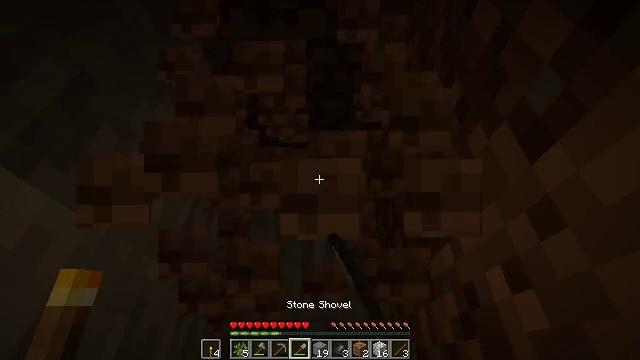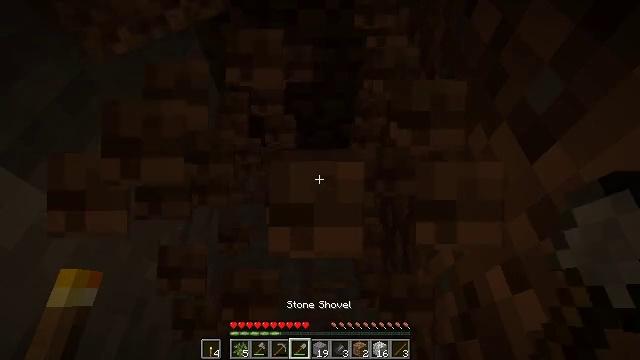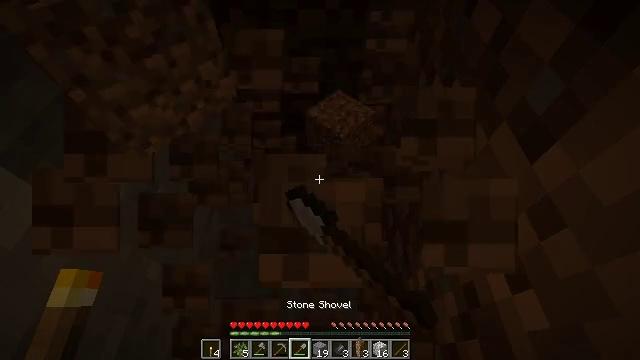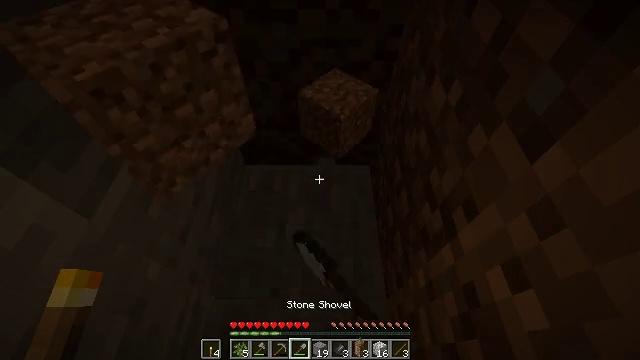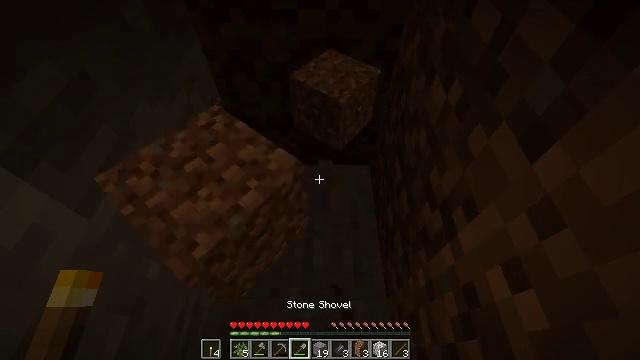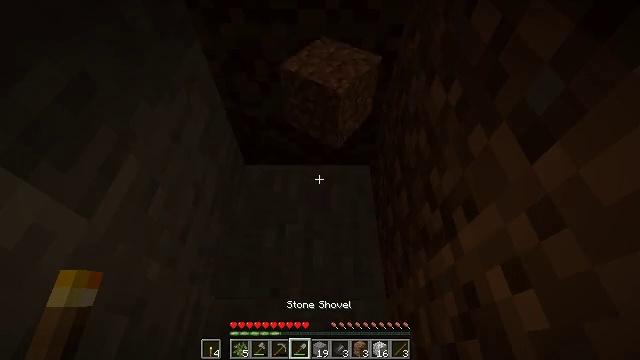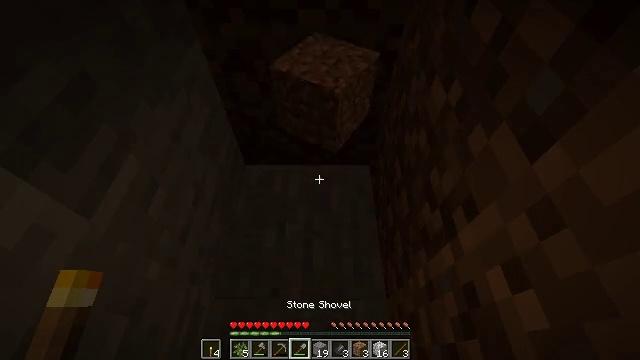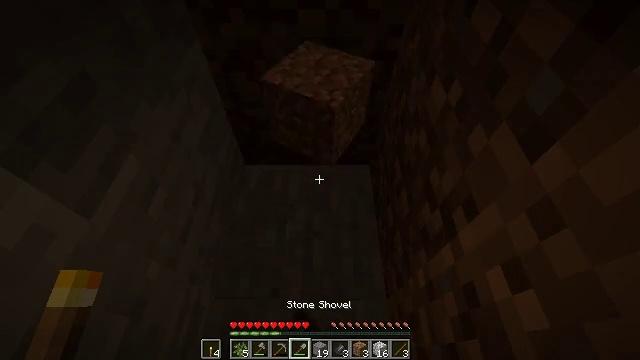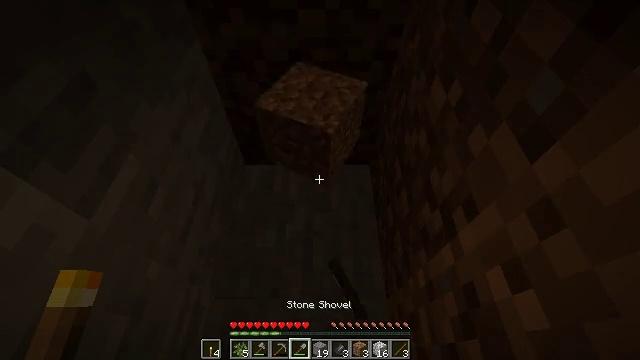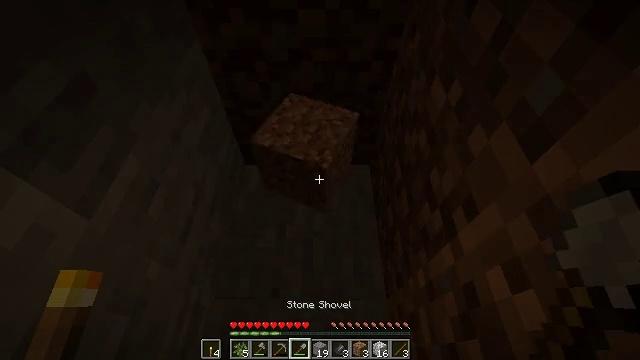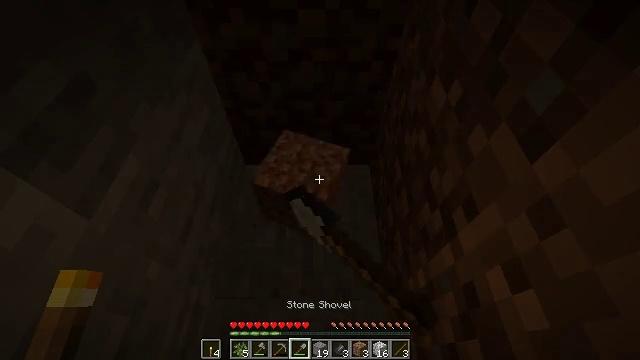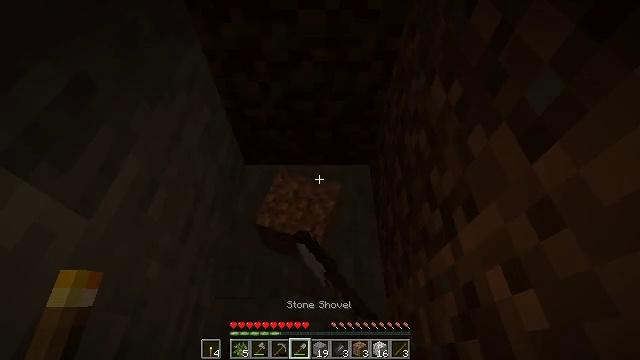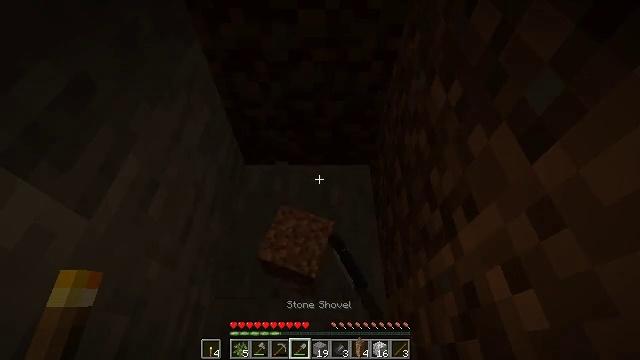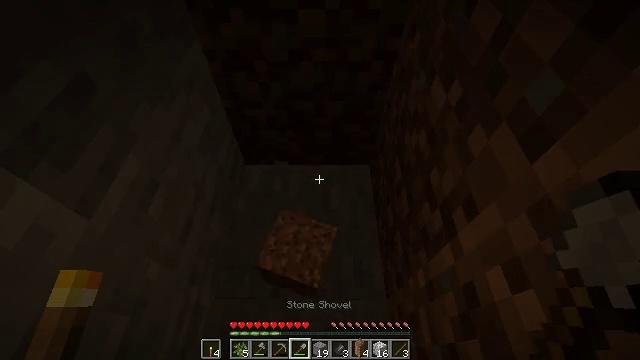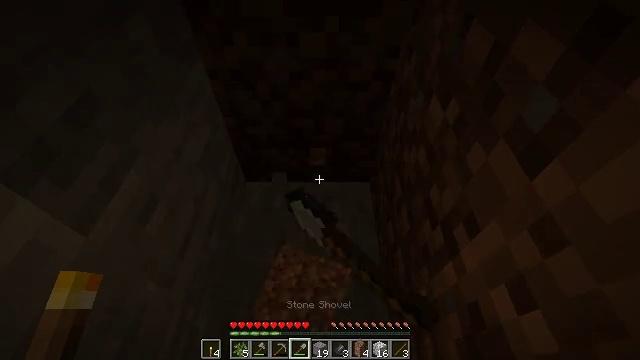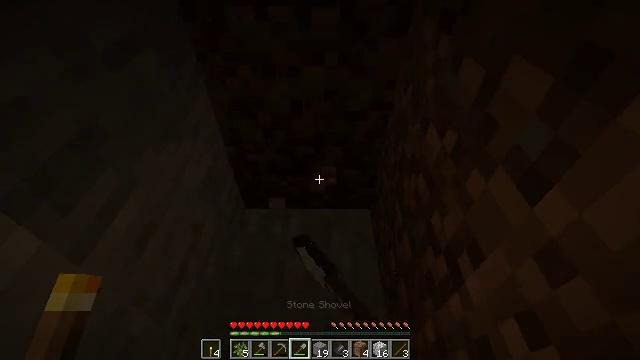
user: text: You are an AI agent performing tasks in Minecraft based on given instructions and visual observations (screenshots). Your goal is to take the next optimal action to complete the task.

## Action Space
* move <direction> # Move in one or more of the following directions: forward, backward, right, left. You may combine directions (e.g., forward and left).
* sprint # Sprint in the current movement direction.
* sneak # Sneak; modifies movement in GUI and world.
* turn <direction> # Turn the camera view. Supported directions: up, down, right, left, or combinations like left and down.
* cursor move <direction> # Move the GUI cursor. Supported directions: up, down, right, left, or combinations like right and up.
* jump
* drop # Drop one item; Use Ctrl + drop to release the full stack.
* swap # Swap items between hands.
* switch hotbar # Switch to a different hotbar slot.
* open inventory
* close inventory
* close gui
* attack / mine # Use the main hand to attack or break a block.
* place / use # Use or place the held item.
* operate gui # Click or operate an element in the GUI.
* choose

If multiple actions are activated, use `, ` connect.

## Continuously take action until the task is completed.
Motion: motion action
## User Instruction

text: Gather stone by using a pickaxe.
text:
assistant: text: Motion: attack / mine
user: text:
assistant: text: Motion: attack / mine
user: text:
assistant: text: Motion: attack / mine
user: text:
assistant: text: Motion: attack / mine
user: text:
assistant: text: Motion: attack / mine
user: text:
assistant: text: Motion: attack / mine
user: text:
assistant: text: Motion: attack / mine
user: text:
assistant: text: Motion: attack / mine
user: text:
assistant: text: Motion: attack / mine
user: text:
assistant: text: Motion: attack / mine
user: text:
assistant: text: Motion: attack / mine
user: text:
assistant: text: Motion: attack / mine
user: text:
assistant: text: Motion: attack / mine
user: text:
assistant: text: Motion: turn up, attack / mine
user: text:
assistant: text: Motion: turn up, attack / mine
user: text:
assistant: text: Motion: turn up, attack / mine
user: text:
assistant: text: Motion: turn up, attack / mine
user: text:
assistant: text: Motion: attack / mine
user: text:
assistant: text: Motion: attack / mine
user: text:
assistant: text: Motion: attack / mine
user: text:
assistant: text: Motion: attack / mine
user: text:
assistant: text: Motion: attack / mine
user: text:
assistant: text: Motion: attack / mine
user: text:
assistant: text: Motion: attack / mine
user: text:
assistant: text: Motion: turn up, attack / mine
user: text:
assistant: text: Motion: turn up, attack / mine
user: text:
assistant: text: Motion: turn up, attack / mine
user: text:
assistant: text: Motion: turn up, attack / mine
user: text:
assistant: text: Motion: turn up, attack / mine
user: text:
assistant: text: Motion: turn up, attack / mine